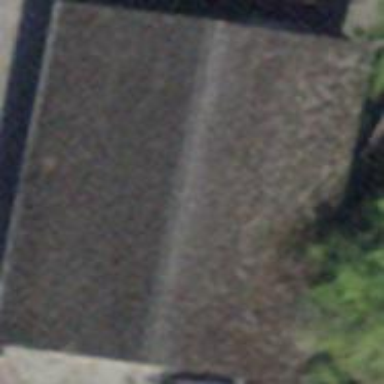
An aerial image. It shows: Barn.